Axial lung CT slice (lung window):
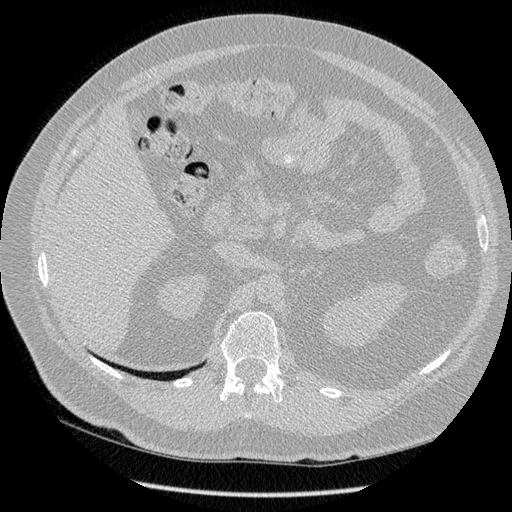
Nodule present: no